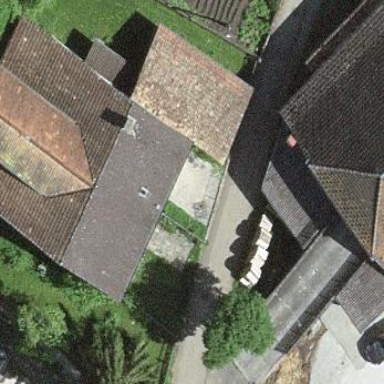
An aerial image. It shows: Farm building.